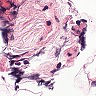
Metastatic tissue present: no